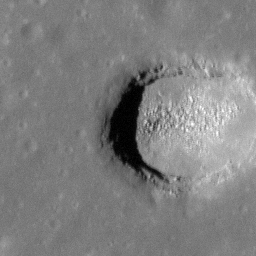
Pit: North Procellarum 1 Pit
Host crater: Oceanus Procellarum
Host type: mare
Lunar coordinates: latitude 35.41, longitude 314.36